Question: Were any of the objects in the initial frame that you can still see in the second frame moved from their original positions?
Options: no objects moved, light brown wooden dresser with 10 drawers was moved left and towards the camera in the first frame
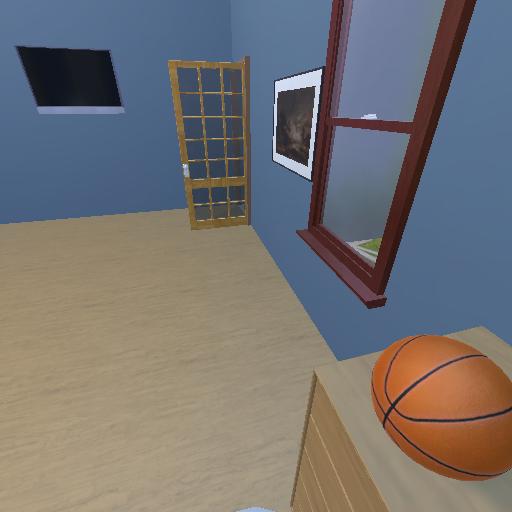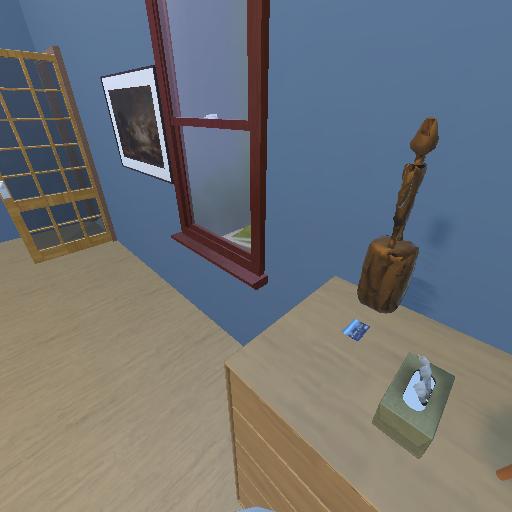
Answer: no objects moved